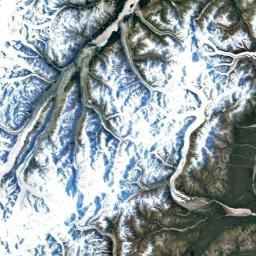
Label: snowberg